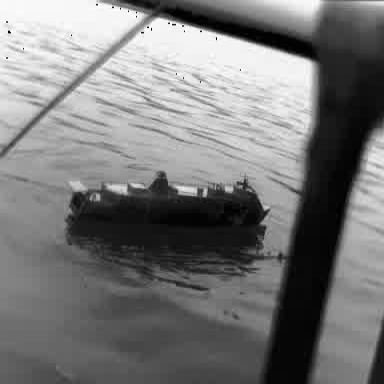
There is a container_ship in the infrared image.